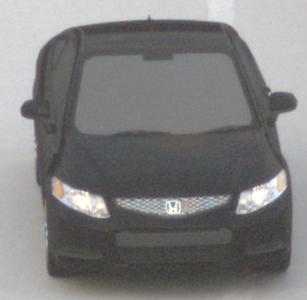
Make: Honda
Model: Civic Limousine 1.8
Detailed model: Civic (IX) Limousine
Model produced from: 2014/05
Model produced until: 2017/06
Doors: 4
Color: black
Road condition: dry road
Daytime: sunrise or sunset
Contrast: low contrast